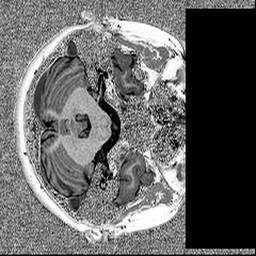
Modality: MP2RAGE
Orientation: axial
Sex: female